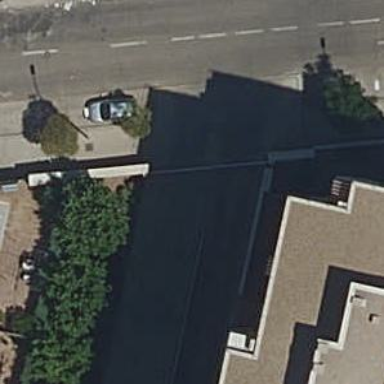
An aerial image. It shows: Kerb barrier.